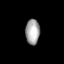
Tissue: lung
Cell type: Endothelial cells
Senescence score: 0.5659
Nuclear area (px): 348
Mean DAPI intensity: 166.856